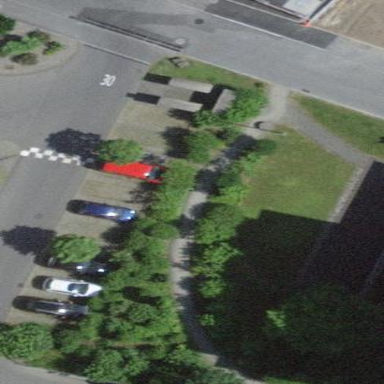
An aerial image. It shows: Parking available on the street side.